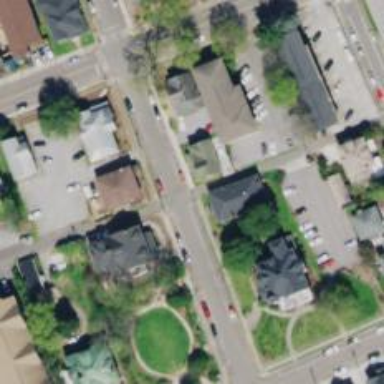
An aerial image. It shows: Alley classified as service road.